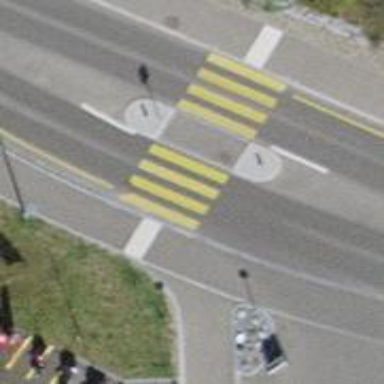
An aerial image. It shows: Uncontrolled zebra crossing with pedestrian island.